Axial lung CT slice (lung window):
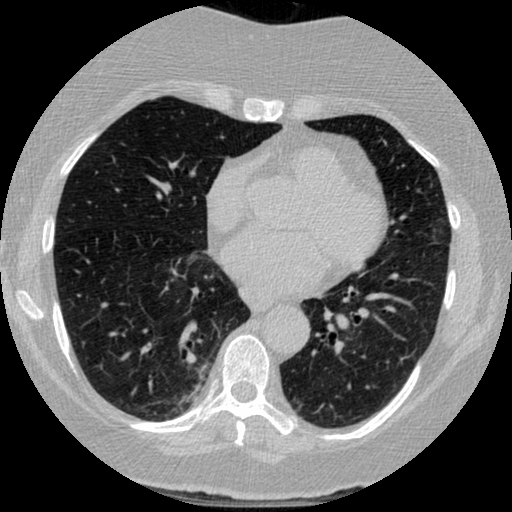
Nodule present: no